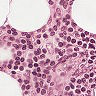
Metastatic tissue present: no